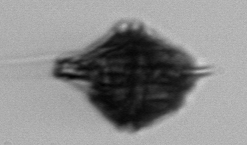
Label: Gonyaulax